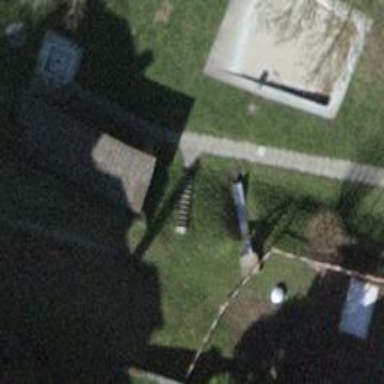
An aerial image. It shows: Playground with slide.